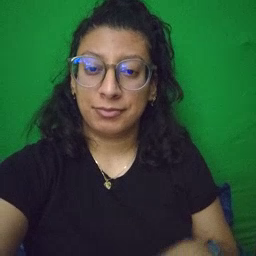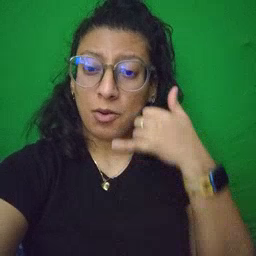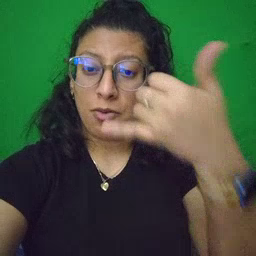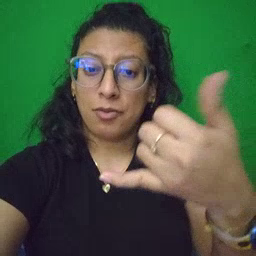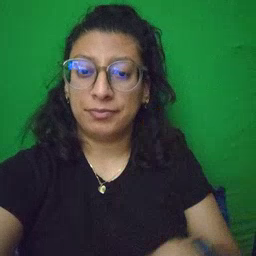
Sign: callonphone